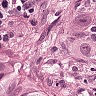
Metastatic tissue present: yes